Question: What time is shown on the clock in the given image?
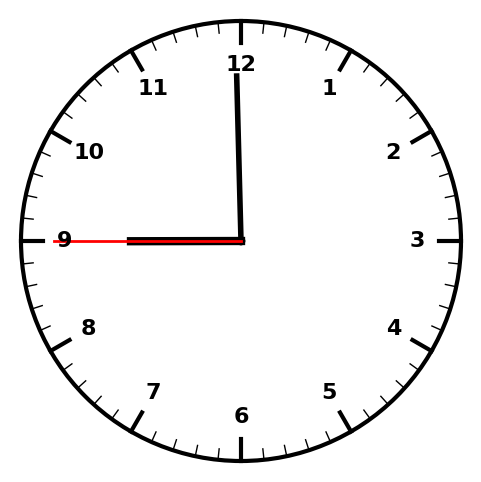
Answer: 08:59:45